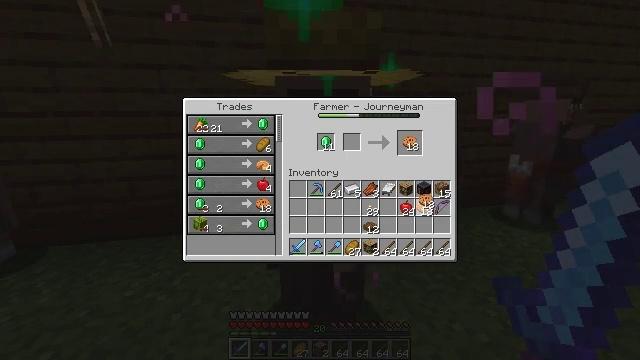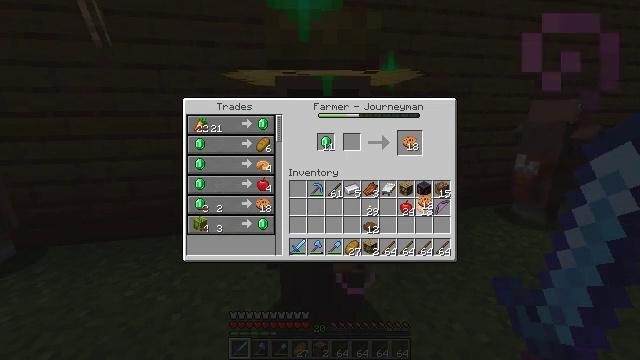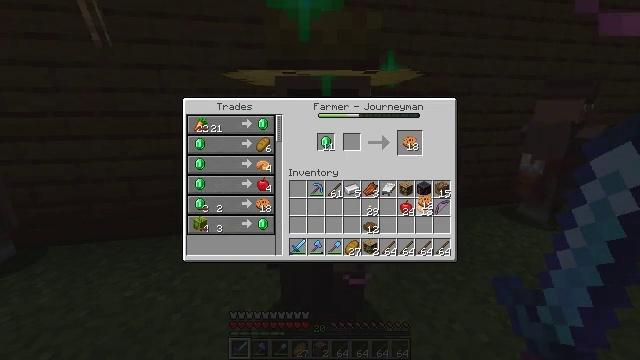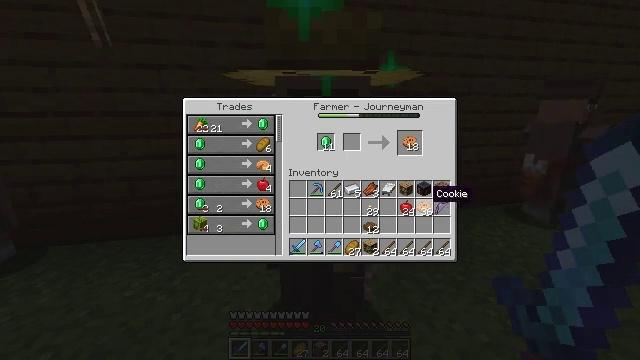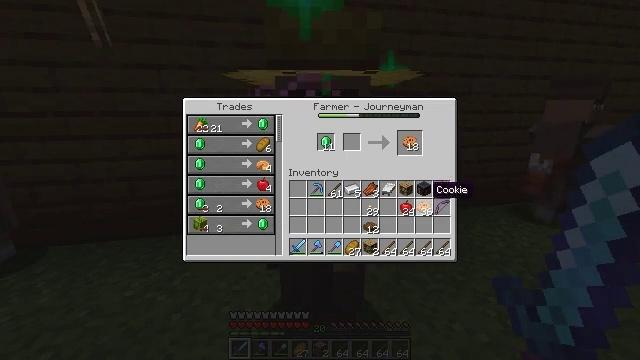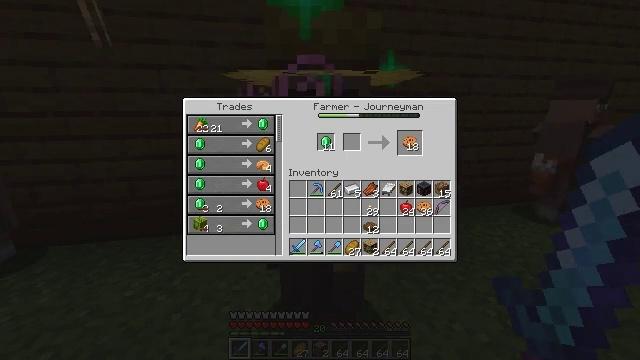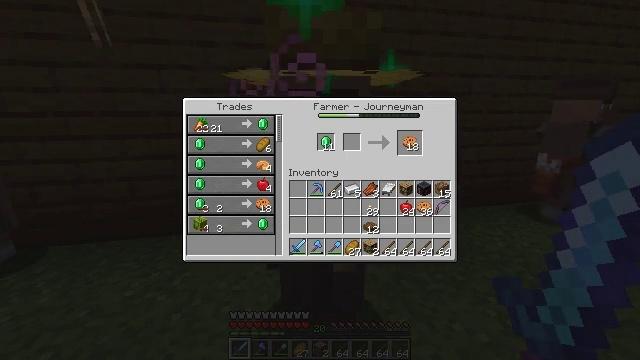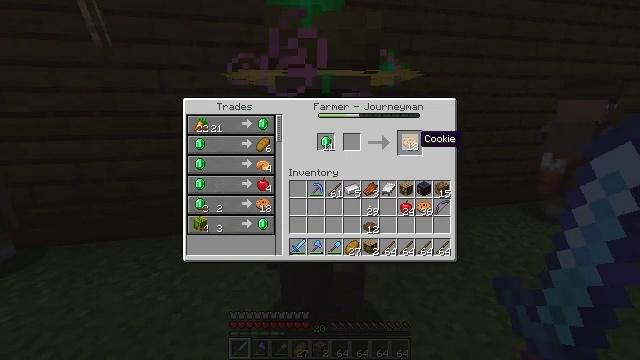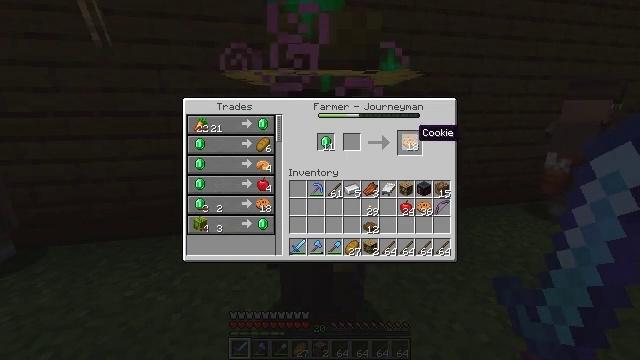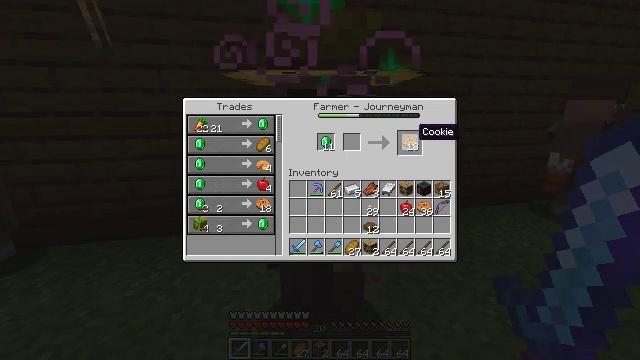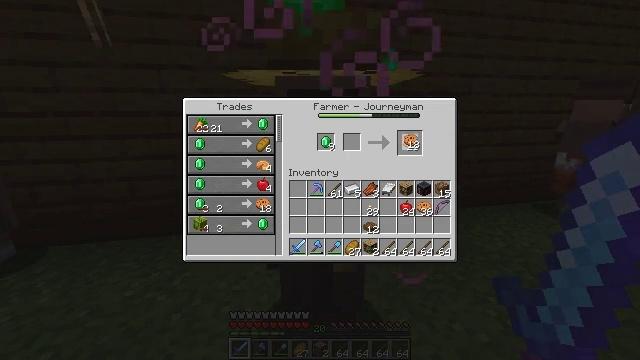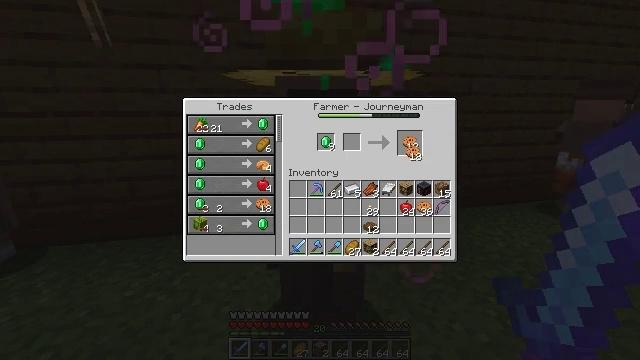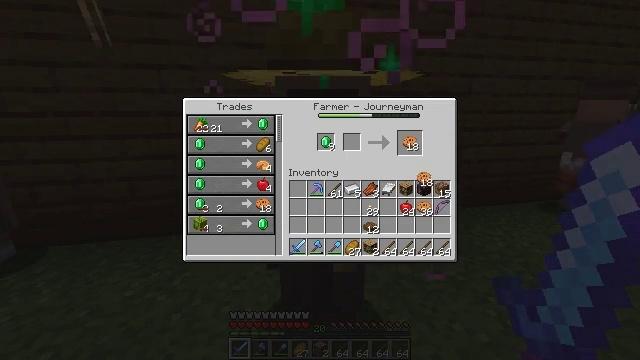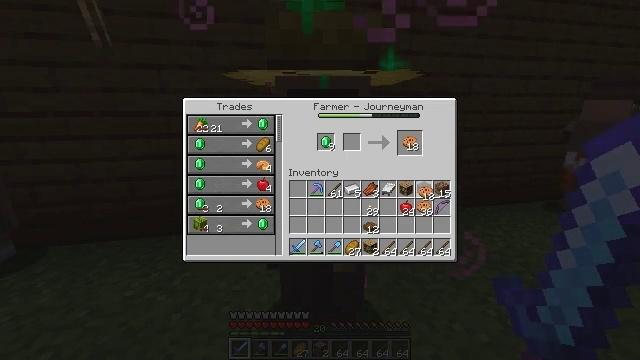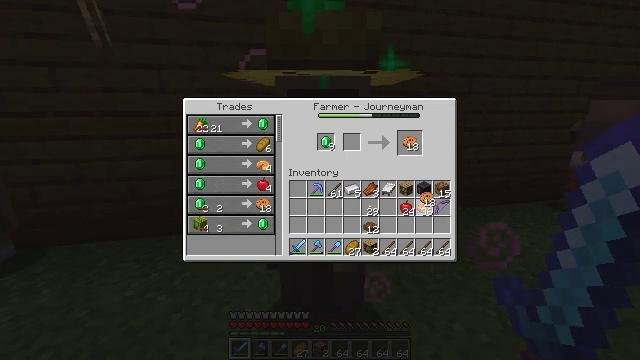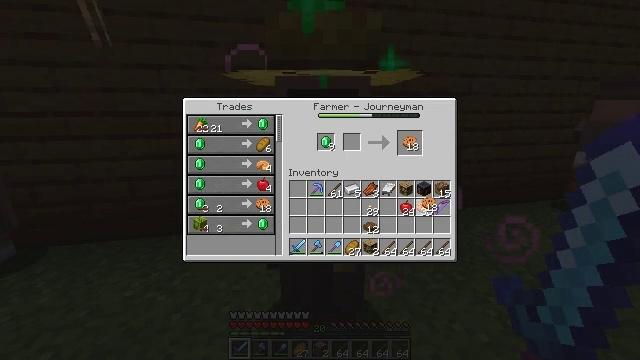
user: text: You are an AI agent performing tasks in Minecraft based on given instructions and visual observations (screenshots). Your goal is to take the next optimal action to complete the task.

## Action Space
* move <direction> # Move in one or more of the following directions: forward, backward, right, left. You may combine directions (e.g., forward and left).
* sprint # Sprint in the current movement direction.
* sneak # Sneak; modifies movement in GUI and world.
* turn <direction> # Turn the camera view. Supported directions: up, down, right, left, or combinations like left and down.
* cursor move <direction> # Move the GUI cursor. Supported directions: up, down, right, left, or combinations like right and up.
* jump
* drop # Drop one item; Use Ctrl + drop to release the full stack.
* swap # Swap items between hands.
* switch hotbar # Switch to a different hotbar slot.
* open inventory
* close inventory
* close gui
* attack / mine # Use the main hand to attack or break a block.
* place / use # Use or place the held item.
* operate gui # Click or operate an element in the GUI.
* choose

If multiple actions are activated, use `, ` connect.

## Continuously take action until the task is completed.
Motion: motion action
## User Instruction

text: Make a cookie in the crafting table.
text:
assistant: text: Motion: operate gui
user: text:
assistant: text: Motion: operate gui
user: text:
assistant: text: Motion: no_op
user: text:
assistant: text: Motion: no_op
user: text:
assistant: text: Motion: cursor move up
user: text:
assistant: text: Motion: cursor move up
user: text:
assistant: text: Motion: cursor move up
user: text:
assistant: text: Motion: no_op
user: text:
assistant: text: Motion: no_op
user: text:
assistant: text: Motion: operate gui
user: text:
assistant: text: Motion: cursor move down, operate gui
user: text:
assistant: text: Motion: cursor move right and down
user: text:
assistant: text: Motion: cursor move down
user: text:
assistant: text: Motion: no_op
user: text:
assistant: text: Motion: no_op
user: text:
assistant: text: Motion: no_op
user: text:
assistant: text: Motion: operate gui
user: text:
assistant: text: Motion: operate gui
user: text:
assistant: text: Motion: no_op
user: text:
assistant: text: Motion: cursor move up
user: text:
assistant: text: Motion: cursor move left and up
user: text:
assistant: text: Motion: cursor move up
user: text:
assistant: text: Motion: no_op
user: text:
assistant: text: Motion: no_op
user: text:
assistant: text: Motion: no_op
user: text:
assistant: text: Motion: no_op
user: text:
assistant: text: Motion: operate gui
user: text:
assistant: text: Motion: operate gui
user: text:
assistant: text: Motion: cursor move down
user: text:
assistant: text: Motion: cursor move down